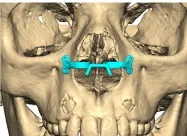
(A) Virtual planning of the patient specific implant in frontal view.
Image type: radiology (ct)